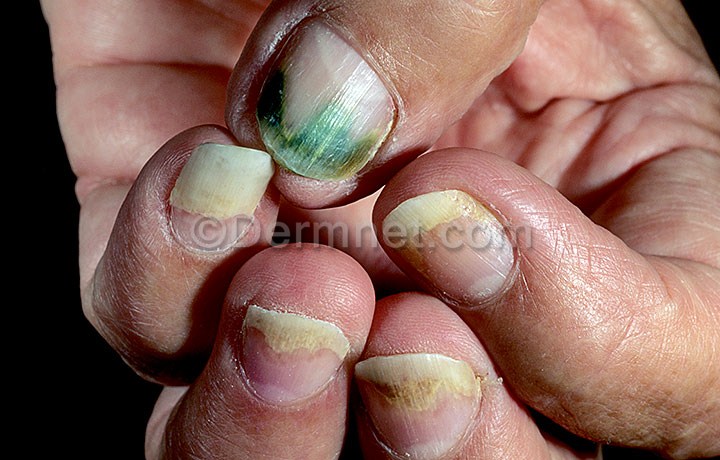
Disease: Nail Fungus and other Nail Disease